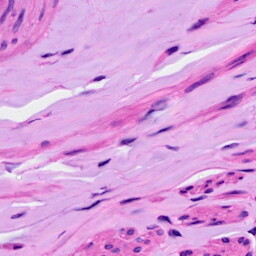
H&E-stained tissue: Ovarian